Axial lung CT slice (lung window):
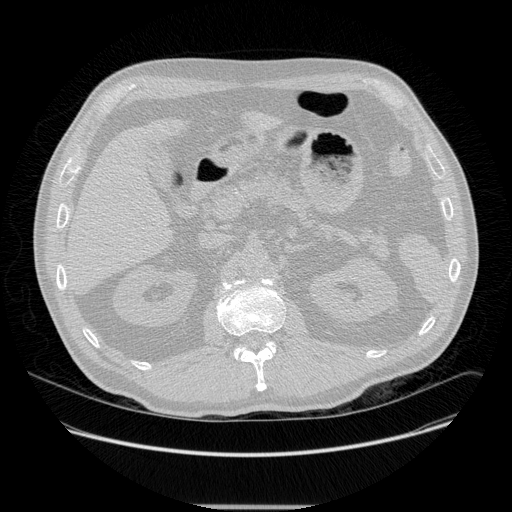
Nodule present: no